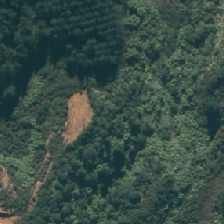
Land cover: grose_broom